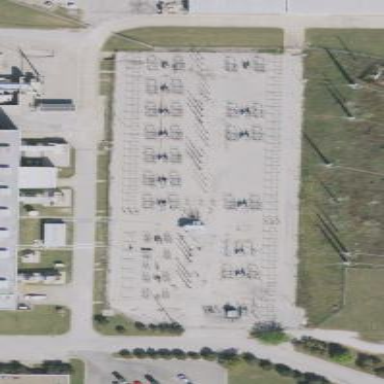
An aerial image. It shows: Outdoor transmission substation.